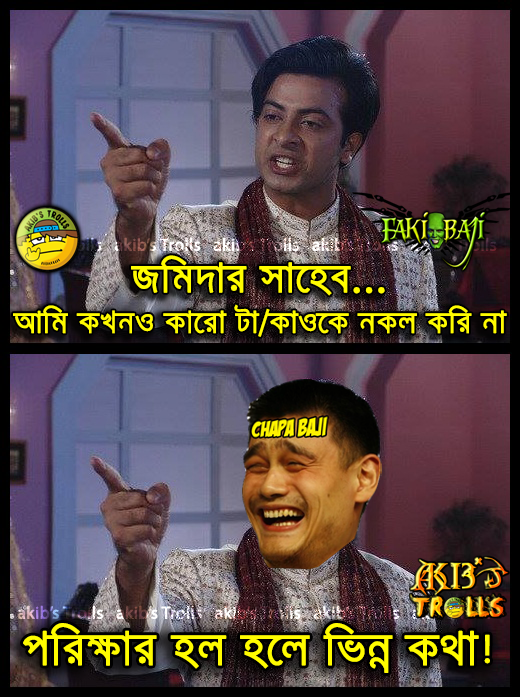
Caption: জমিদার সাহেব... আমি কখনো কারোটা/কাওকে নকল করিনা পরিক্ষার হল হলে ভিন্ন কথা!
Label: hate